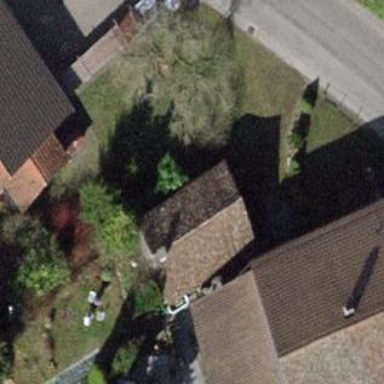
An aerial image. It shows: Shed building.